Question: '''
<ul data-role="listview">
<li data-role="list-divider">A</li>
<li><a href="index.html">Adam Kinkaid</a></li>
<li><a href="index.html">Alex Wickerham</a></li>
<li><a href="index.html">Avery Johnson</a></li>
<li data-role="list-divider">B</li>
<li><a href="index.html">Bob Cabot</a></li>
</ul>
'''

how can i change the scetion color? thank you.
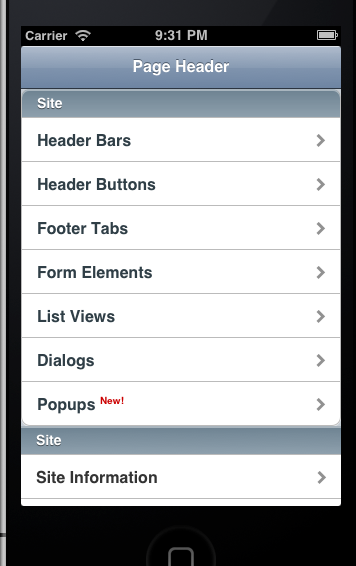
Answer: I'm not sure if you're asking a simple change of color. But if I'm right :
You should simply add a class.
Then go to the css and there just add a '.classname{ background-color: #color;}'
Is that you are asking for ?